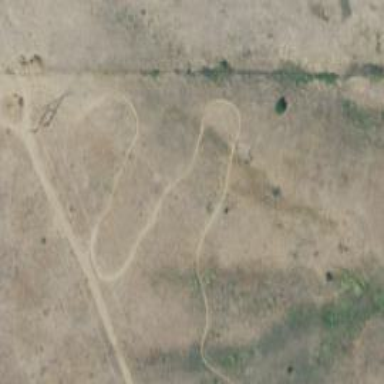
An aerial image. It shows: Path with excellent trail visibility.